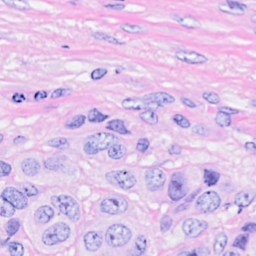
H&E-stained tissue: Breast